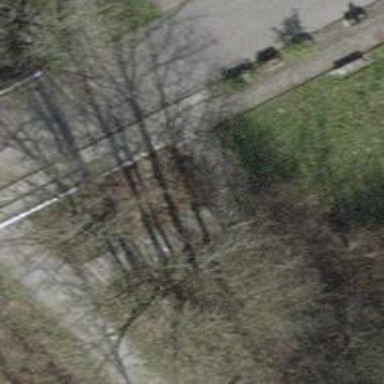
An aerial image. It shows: Set of concrete steps.